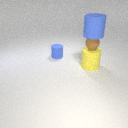
large yellow rubber cylinder to the right of small blue rubber cylinder